Interaction volume radius: 10 \u00c5
Interaction volume height: 40 \u00c5
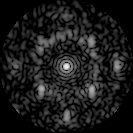
Disorder parameter: 0.5249